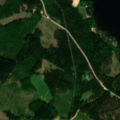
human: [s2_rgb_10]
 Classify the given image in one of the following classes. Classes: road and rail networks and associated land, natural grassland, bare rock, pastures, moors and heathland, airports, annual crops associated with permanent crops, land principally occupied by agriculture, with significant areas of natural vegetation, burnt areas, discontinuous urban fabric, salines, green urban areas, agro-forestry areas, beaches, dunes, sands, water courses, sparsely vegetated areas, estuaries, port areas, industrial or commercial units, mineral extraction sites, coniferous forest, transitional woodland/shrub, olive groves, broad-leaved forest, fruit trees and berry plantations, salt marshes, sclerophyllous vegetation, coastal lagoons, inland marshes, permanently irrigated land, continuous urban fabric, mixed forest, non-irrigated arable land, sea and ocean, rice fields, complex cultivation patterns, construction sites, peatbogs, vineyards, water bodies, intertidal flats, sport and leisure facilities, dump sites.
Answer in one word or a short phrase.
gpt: coniferous forest, mixed forest, transitional woodland/shrub, water bodies